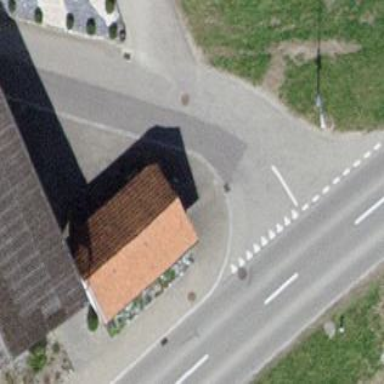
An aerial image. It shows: Garage building.